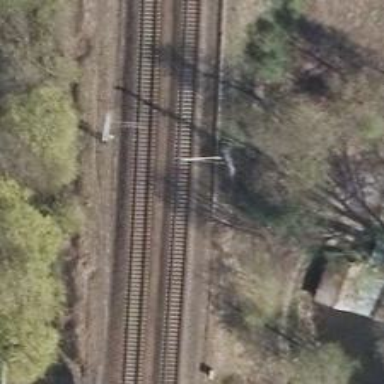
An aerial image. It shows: Milestone along the railway with catenary mast.